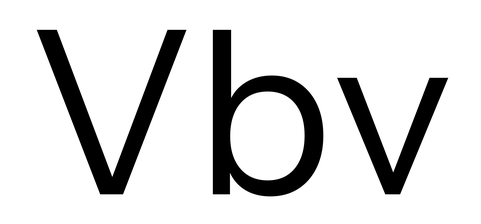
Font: InstrumentSans_Regular